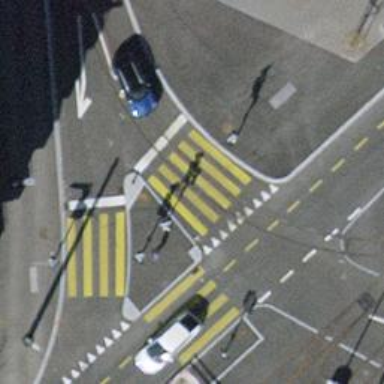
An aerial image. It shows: Road with traffic signals.